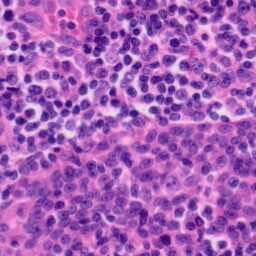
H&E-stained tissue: Tonsil